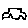
Label: car